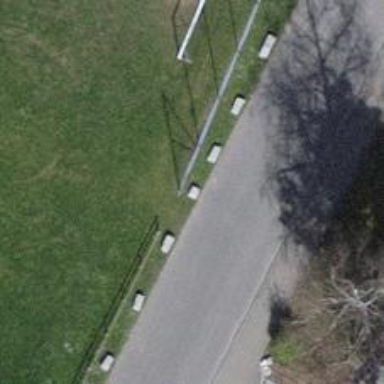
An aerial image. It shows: Block barrier.